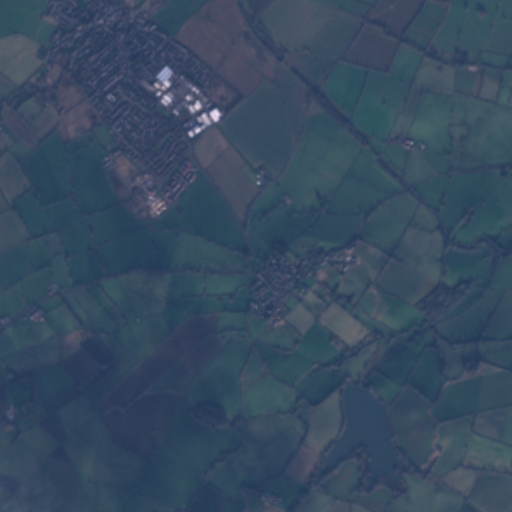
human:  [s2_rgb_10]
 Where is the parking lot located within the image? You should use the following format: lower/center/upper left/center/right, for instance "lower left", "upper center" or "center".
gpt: The parking lot is located in the upper left of the image.
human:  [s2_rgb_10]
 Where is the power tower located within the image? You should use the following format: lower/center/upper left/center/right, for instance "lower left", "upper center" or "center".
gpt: The power tower is located in the upper right of the image.
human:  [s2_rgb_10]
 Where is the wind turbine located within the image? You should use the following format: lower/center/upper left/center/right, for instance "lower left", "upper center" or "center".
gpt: The wind turbine is located in the upper right of the image.
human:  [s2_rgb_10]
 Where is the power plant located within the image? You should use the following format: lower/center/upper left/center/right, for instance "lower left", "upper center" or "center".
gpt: There is no power plant in the image.